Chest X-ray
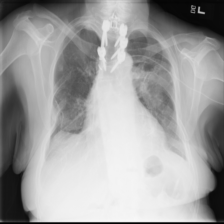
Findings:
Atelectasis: negative
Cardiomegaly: negative
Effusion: negative
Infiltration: negative
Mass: negative
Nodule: negative
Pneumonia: negative
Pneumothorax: negative
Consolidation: negative
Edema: negative
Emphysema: negative
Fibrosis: negative
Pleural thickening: negative
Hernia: negative